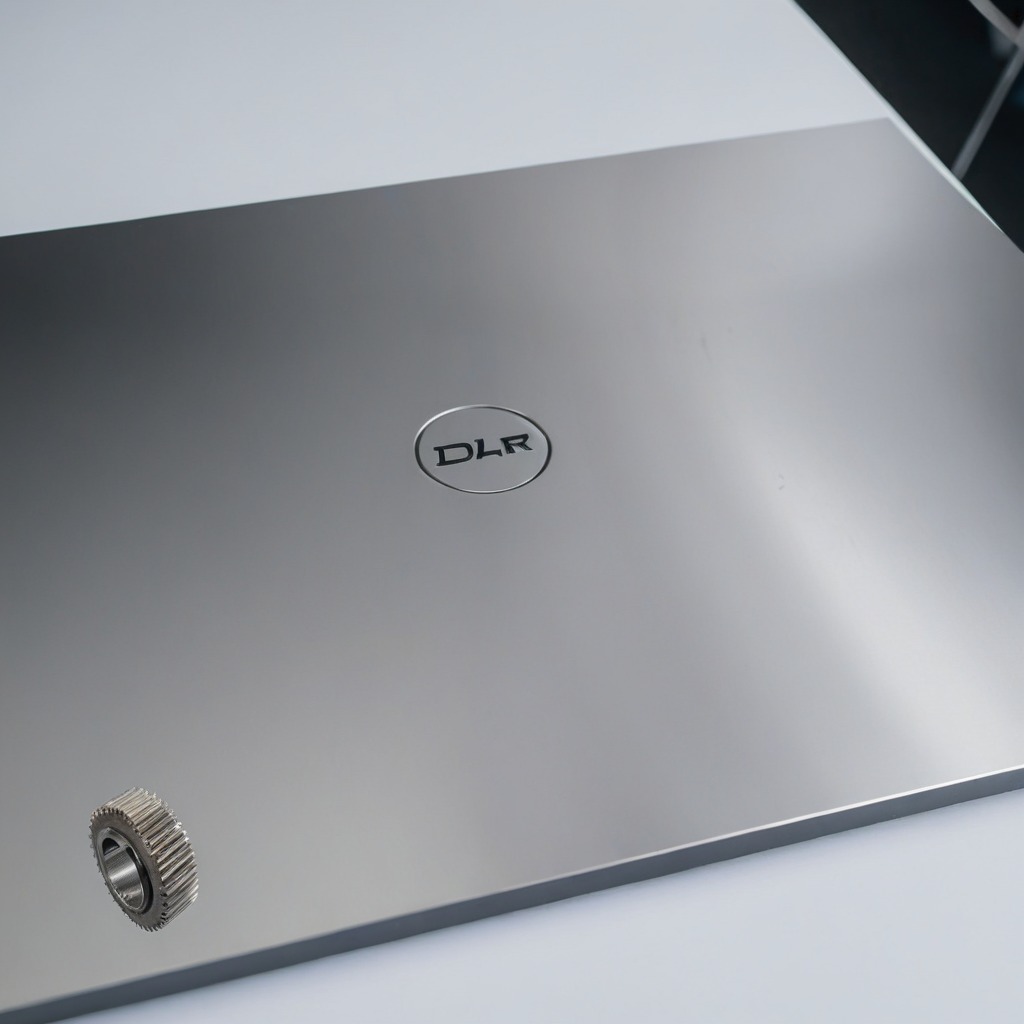
A steel gear with teeth is lying on a stainless steel table in a high-end prototyping lab.